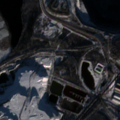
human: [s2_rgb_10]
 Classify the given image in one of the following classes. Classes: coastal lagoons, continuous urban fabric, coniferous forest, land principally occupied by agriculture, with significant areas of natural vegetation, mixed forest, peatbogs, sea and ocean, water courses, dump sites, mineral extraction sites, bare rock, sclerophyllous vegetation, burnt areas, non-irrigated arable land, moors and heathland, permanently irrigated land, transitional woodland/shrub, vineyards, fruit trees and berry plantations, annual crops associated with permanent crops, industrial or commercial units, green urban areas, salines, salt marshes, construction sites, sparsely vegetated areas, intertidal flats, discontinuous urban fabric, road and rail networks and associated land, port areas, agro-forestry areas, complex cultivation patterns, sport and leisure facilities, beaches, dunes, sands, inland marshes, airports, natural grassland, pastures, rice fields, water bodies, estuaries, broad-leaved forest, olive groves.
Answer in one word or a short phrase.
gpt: mineral extraction sites, dump sites, land principally occupied by agriculture, with significant areas of natural vegetation, mixed forest, water bodies